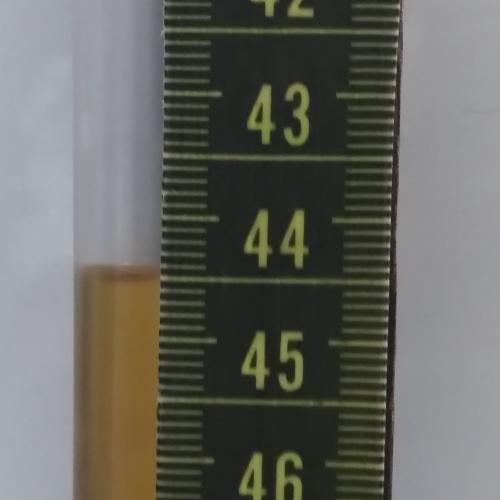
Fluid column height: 44.5 cm